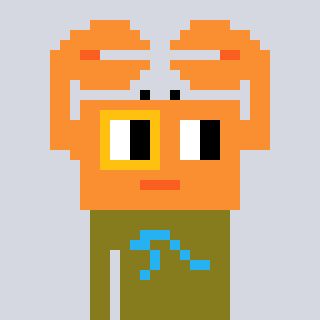
a pixel art character with square yellow and orange glasses, a crab-shaped head and a gunk-colored body on a cool background